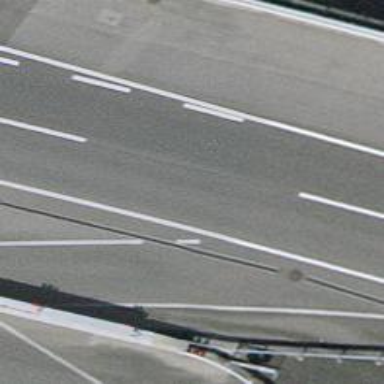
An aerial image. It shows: Asphalt motorway.